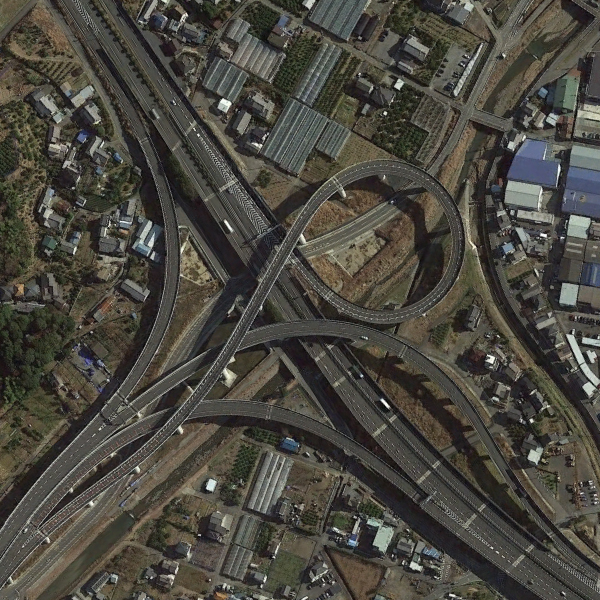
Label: Viaduct